Interaction volume radius: 5 \u00c5
Interaction volume height: 30 \u00c5
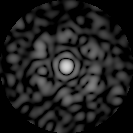
Disorder parameter: 0.8058